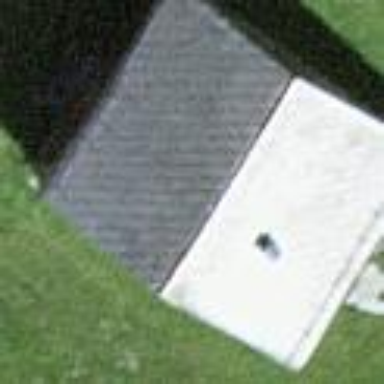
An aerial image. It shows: Shed building.